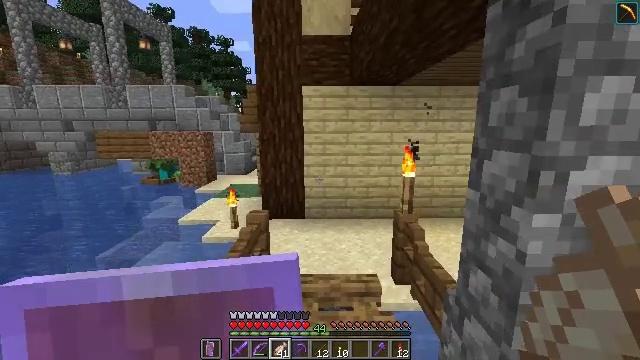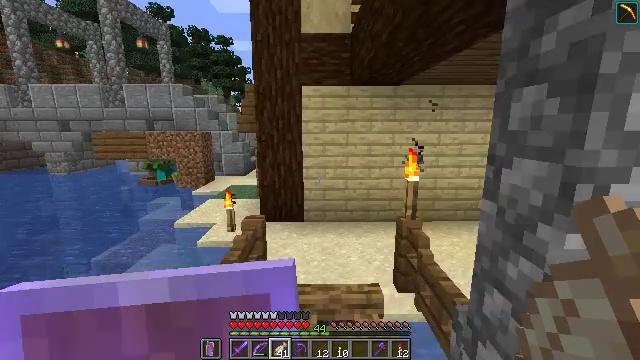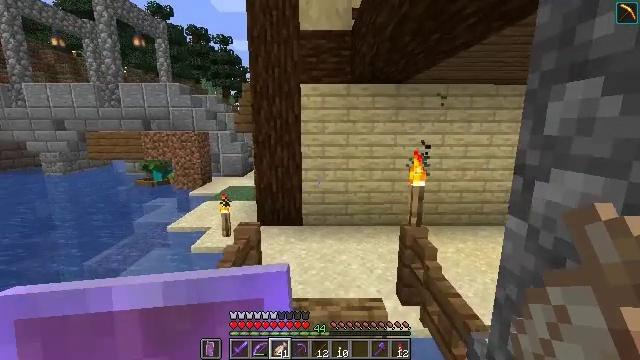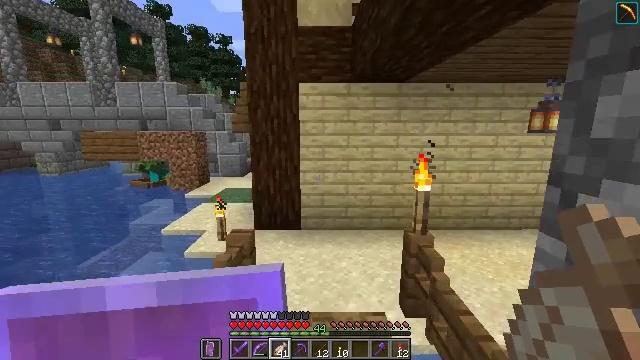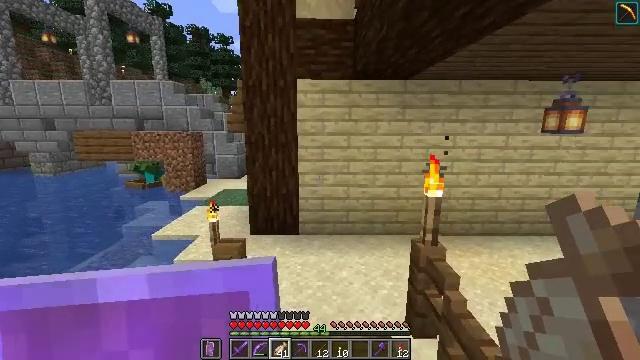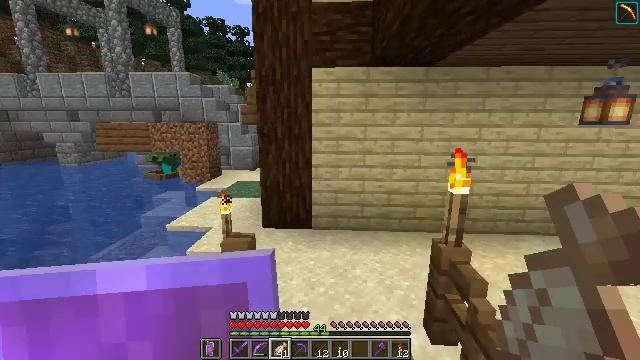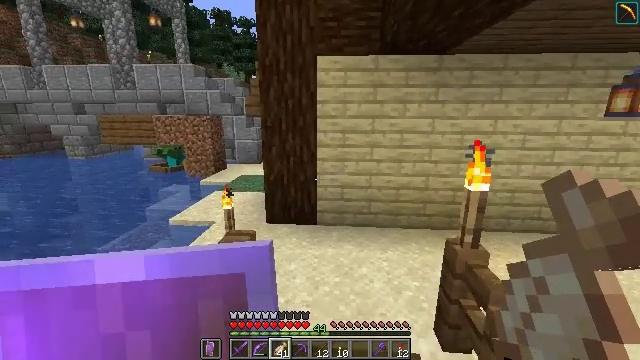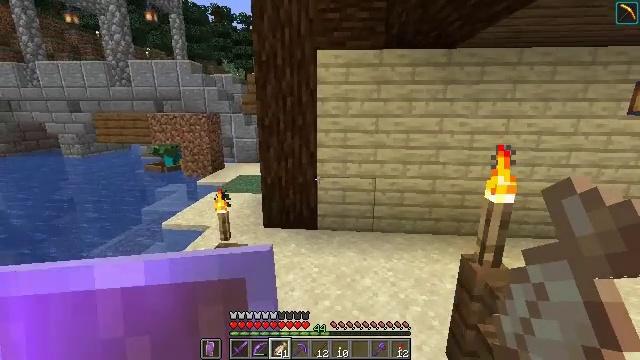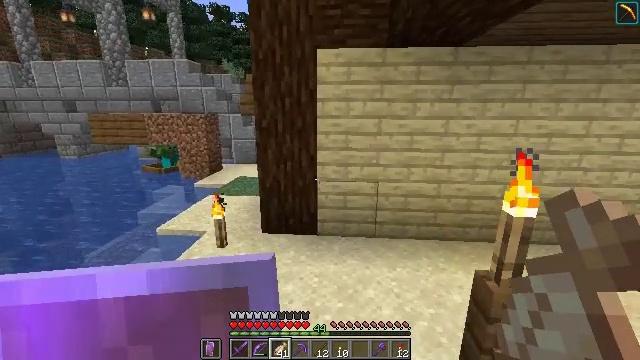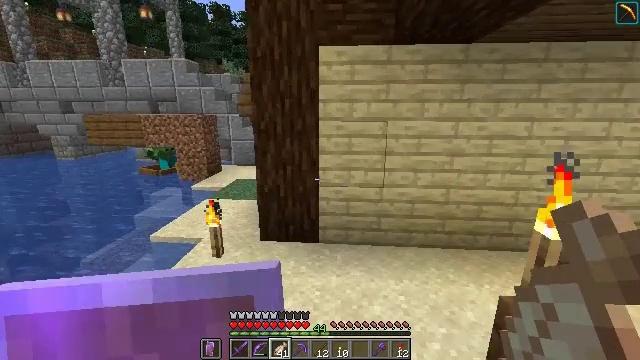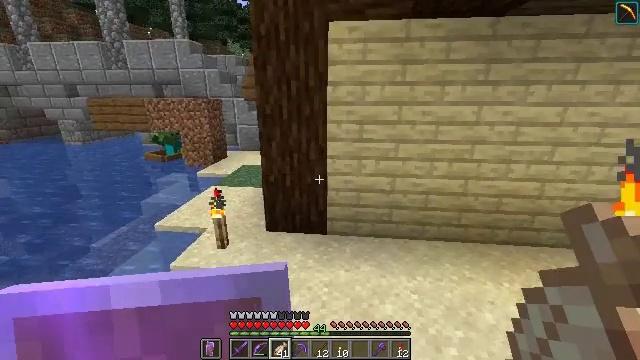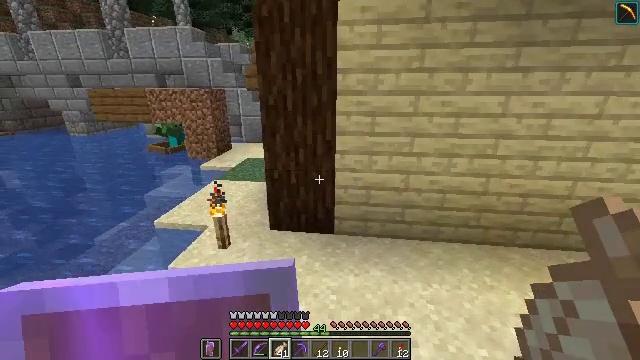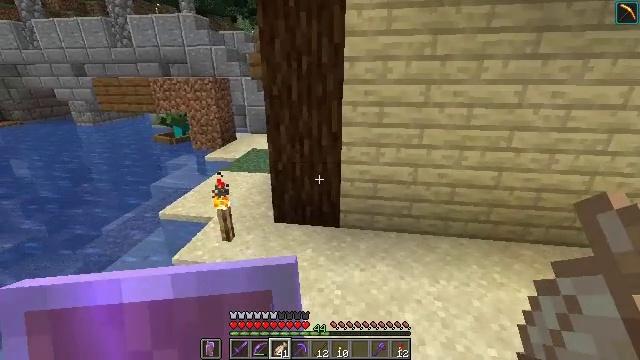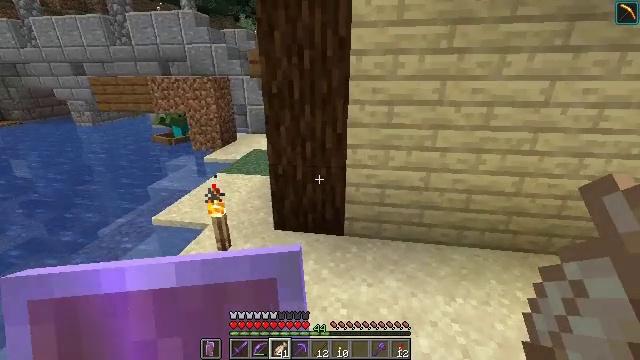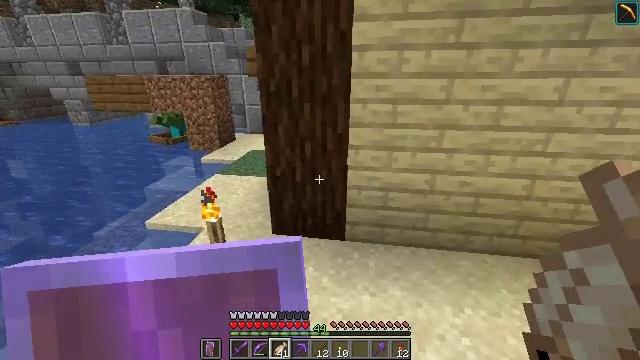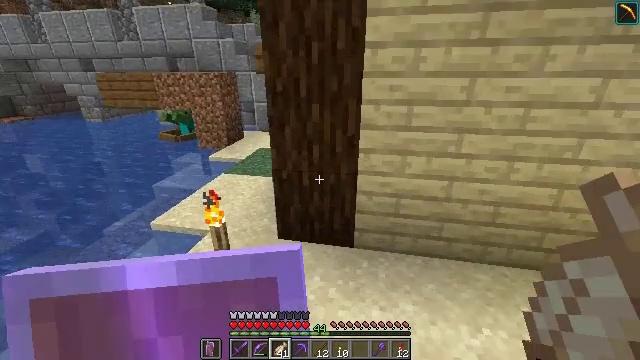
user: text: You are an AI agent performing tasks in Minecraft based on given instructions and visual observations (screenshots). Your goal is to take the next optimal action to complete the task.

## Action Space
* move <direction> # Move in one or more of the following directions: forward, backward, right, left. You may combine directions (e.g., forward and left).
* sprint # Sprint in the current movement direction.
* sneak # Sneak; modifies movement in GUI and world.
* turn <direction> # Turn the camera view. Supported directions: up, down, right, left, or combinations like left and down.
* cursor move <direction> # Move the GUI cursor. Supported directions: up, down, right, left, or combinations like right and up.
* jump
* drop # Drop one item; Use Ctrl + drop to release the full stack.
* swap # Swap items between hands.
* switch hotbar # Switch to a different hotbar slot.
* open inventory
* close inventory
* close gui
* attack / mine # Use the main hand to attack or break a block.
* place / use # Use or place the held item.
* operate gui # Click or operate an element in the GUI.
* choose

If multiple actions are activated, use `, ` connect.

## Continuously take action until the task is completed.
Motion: motion action
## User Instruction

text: Create a stonecutter using necessary resources.
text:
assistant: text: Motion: move forward
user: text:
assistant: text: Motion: move forward
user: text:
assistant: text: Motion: move forward
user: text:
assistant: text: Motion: move forward
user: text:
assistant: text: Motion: move forward, turn left and down
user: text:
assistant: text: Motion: move forward, turn left and down
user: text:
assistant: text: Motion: move forward
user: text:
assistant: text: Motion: move forward
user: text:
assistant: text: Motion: move forward
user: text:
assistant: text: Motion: move forward, turn left and down
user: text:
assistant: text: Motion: move forward, turn left and down
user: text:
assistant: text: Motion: move forward, turn left and down
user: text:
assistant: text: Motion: move forward
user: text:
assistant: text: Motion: move forward
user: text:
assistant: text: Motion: move forward, turn left
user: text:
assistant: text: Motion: move forward, turn left
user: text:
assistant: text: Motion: move forward, turn left
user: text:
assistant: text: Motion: move forward, turn left
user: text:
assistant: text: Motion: move forward, turn left
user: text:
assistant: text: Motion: move forward, turn left and up
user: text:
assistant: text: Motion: move forward, turn left and up
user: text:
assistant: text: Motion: move forward, turn left and up
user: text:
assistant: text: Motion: move forward
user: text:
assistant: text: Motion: move forward
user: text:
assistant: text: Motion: move forward
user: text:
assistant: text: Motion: move forward
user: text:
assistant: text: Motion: move forward
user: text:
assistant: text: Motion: move forward
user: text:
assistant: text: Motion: move forward
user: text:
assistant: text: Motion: move forward, turn right and up